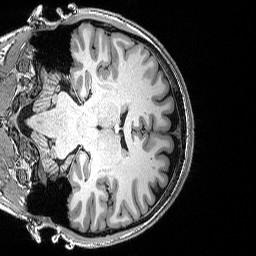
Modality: T1w
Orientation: coronal
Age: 30
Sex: male
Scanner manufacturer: siemens
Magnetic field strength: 3 T
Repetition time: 2.53 s
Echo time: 0.0033 s